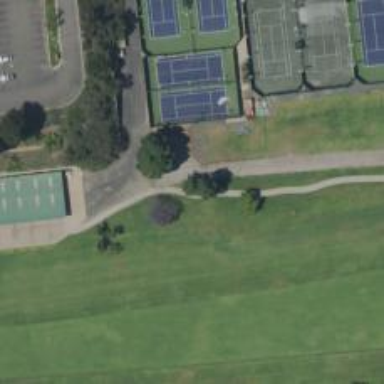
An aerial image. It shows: Path designated for golf carts.